Interaction volume radius: 5 \u00c5
Interaction volume height: 20 \u00c5
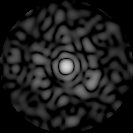
Disorder parameter: 0.7992